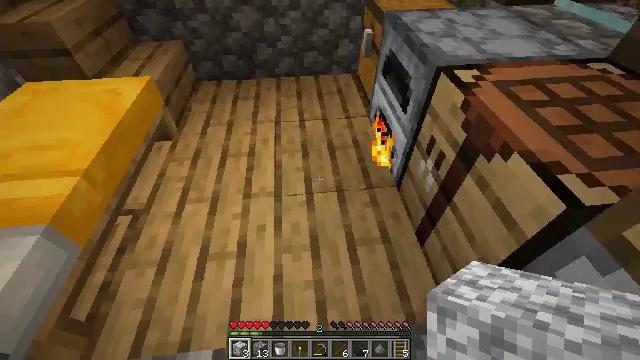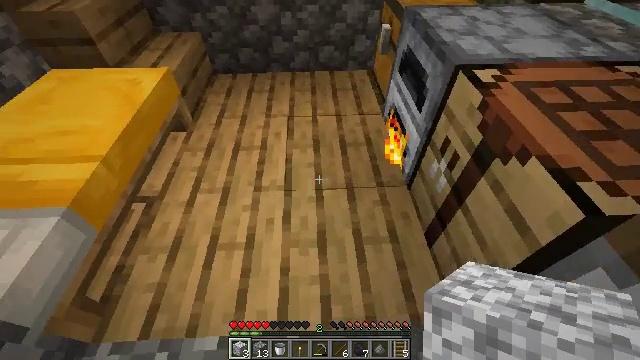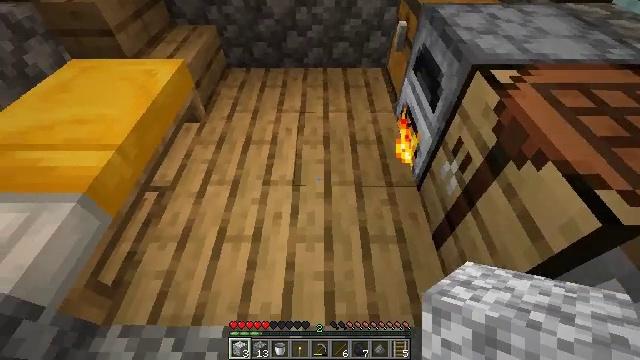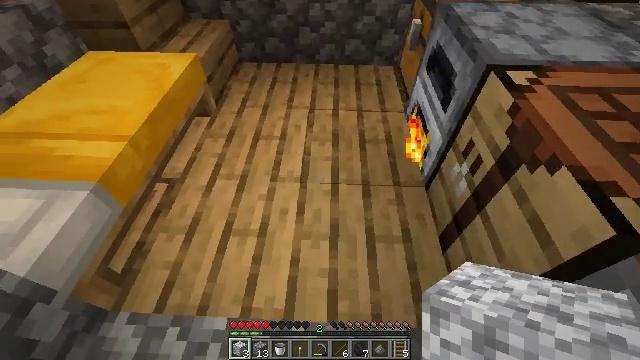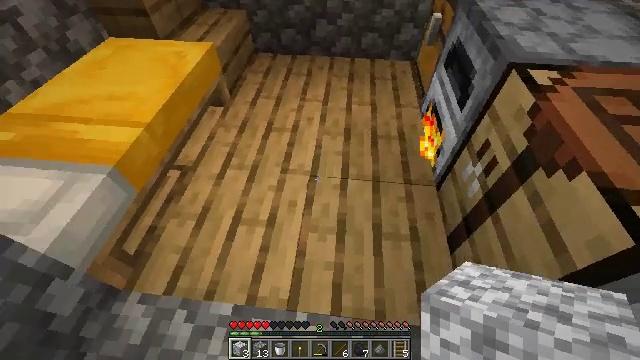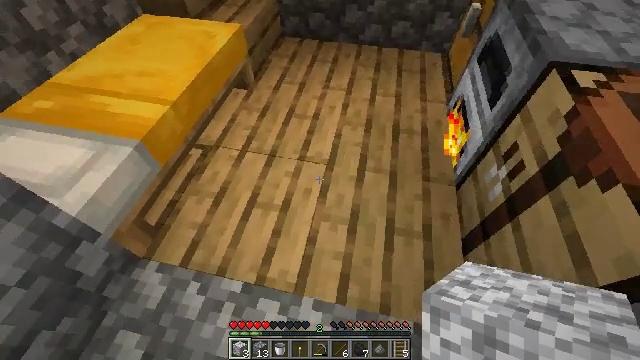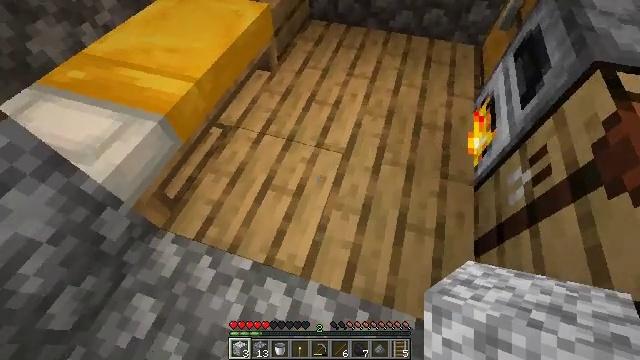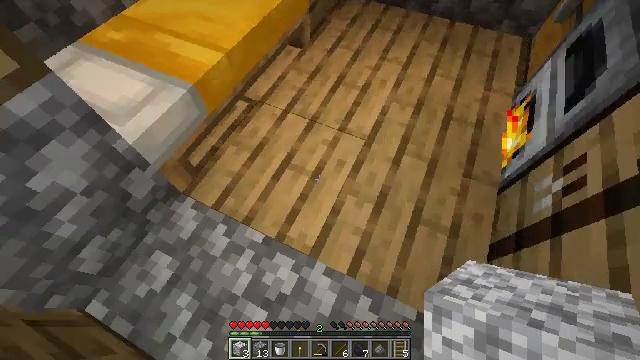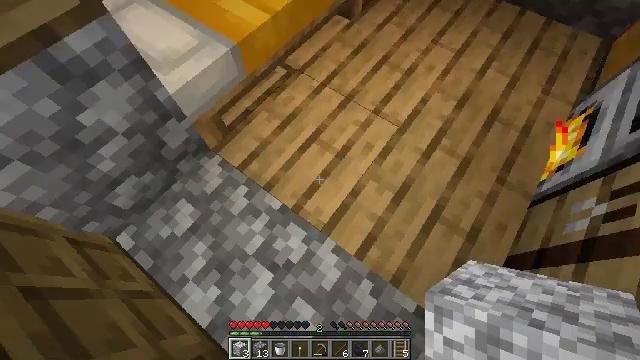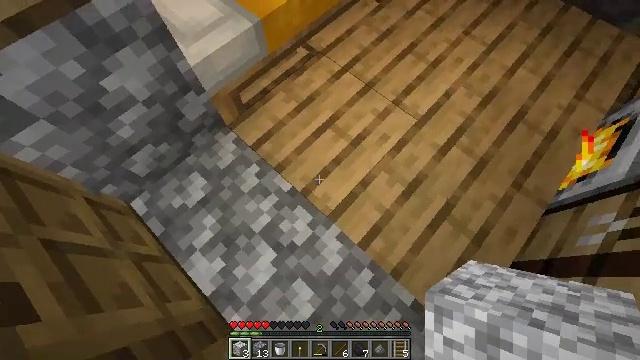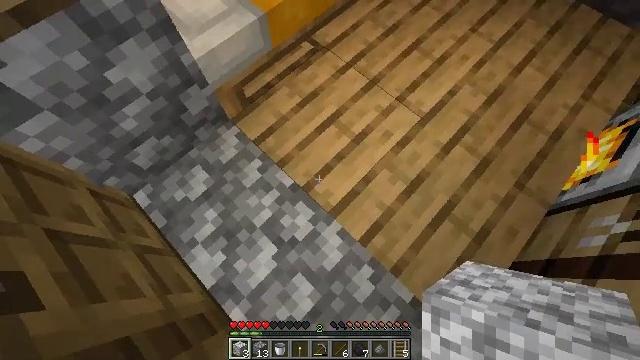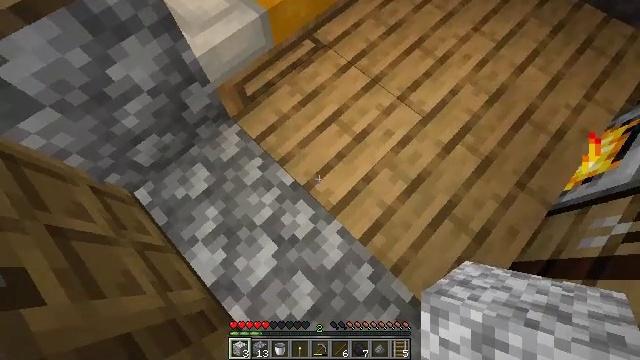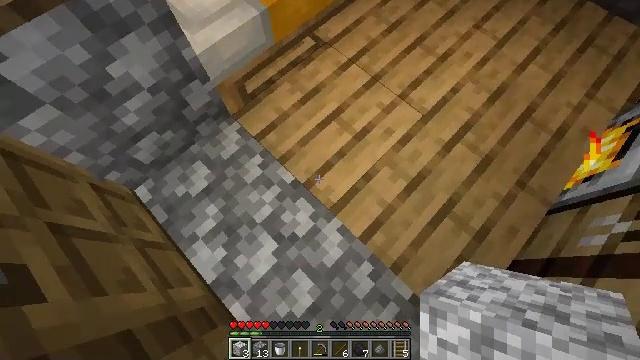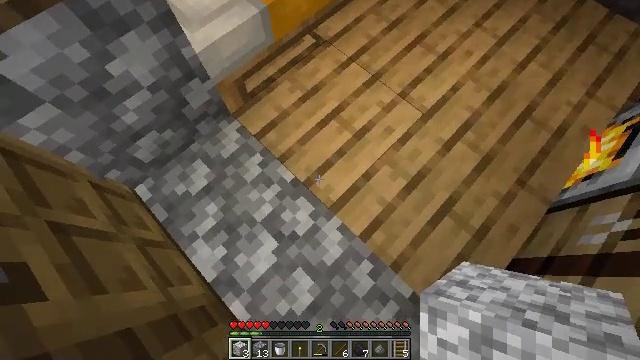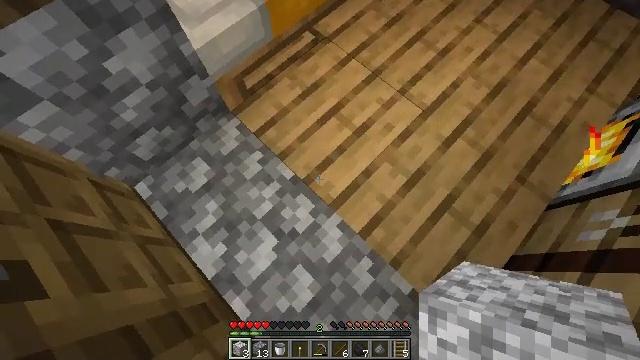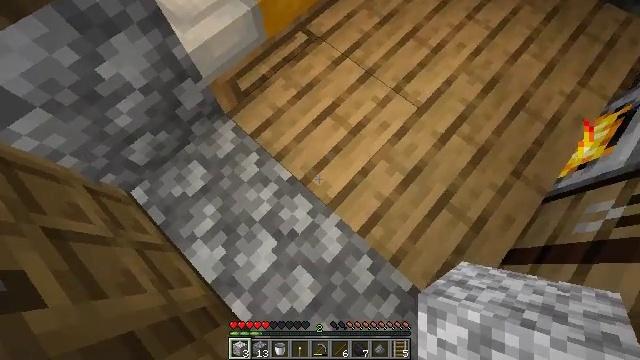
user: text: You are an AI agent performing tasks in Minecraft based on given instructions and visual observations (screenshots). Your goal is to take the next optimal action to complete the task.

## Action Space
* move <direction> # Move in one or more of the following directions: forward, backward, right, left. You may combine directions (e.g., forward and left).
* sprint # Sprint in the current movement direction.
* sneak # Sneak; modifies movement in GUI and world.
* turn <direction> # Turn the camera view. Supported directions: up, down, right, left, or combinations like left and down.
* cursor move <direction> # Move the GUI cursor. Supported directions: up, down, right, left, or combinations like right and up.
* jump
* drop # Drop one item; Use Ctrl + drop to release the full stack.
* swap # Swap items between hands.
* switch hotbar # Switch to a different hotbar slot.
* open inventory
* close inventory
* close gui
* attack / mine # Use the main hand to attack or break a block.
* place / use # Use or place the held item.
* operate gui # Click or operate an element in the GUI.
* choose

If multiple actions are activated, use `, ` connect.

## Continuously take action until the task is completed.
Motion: motion action
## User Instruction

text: Chop down the stripped oak log.
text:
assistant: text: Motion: turn left
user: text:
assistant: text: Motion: turn left
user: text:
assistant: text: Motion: turn left
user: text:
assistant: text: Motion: turn left and down
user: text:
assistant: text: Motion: turn left and down
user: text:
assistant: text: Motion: turn left and down
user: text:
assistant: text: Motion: turn left and down
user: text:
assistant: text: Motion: turn left and down
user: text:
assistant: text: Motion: turn left and down
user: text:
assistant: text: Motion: turn left
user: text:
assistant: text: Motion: no_op
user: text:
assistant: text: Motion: no_op
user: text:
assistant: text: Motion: no_op
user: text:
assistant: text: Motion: no_op
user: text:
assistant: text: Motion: turn right
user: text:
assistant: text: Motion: turn right
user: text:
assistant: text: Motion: turn right
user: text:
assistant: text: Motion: turn right
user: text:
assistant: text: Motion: turn right
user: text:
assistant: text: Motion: no_op
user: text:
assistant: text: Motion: no_op
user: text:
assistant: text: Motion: turn right and up
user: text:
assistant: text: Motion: turn right and up
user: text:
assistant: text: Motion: turn right and up
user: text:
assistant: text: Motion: turn right and up
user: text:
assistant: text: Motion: no_op
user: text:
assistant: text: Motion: no_op
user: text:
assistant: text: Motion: no_op
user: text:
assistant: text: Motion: no_op
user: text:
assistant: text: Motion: no_op